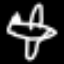
Label: airplane